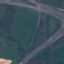
Label: Highway